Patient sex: M
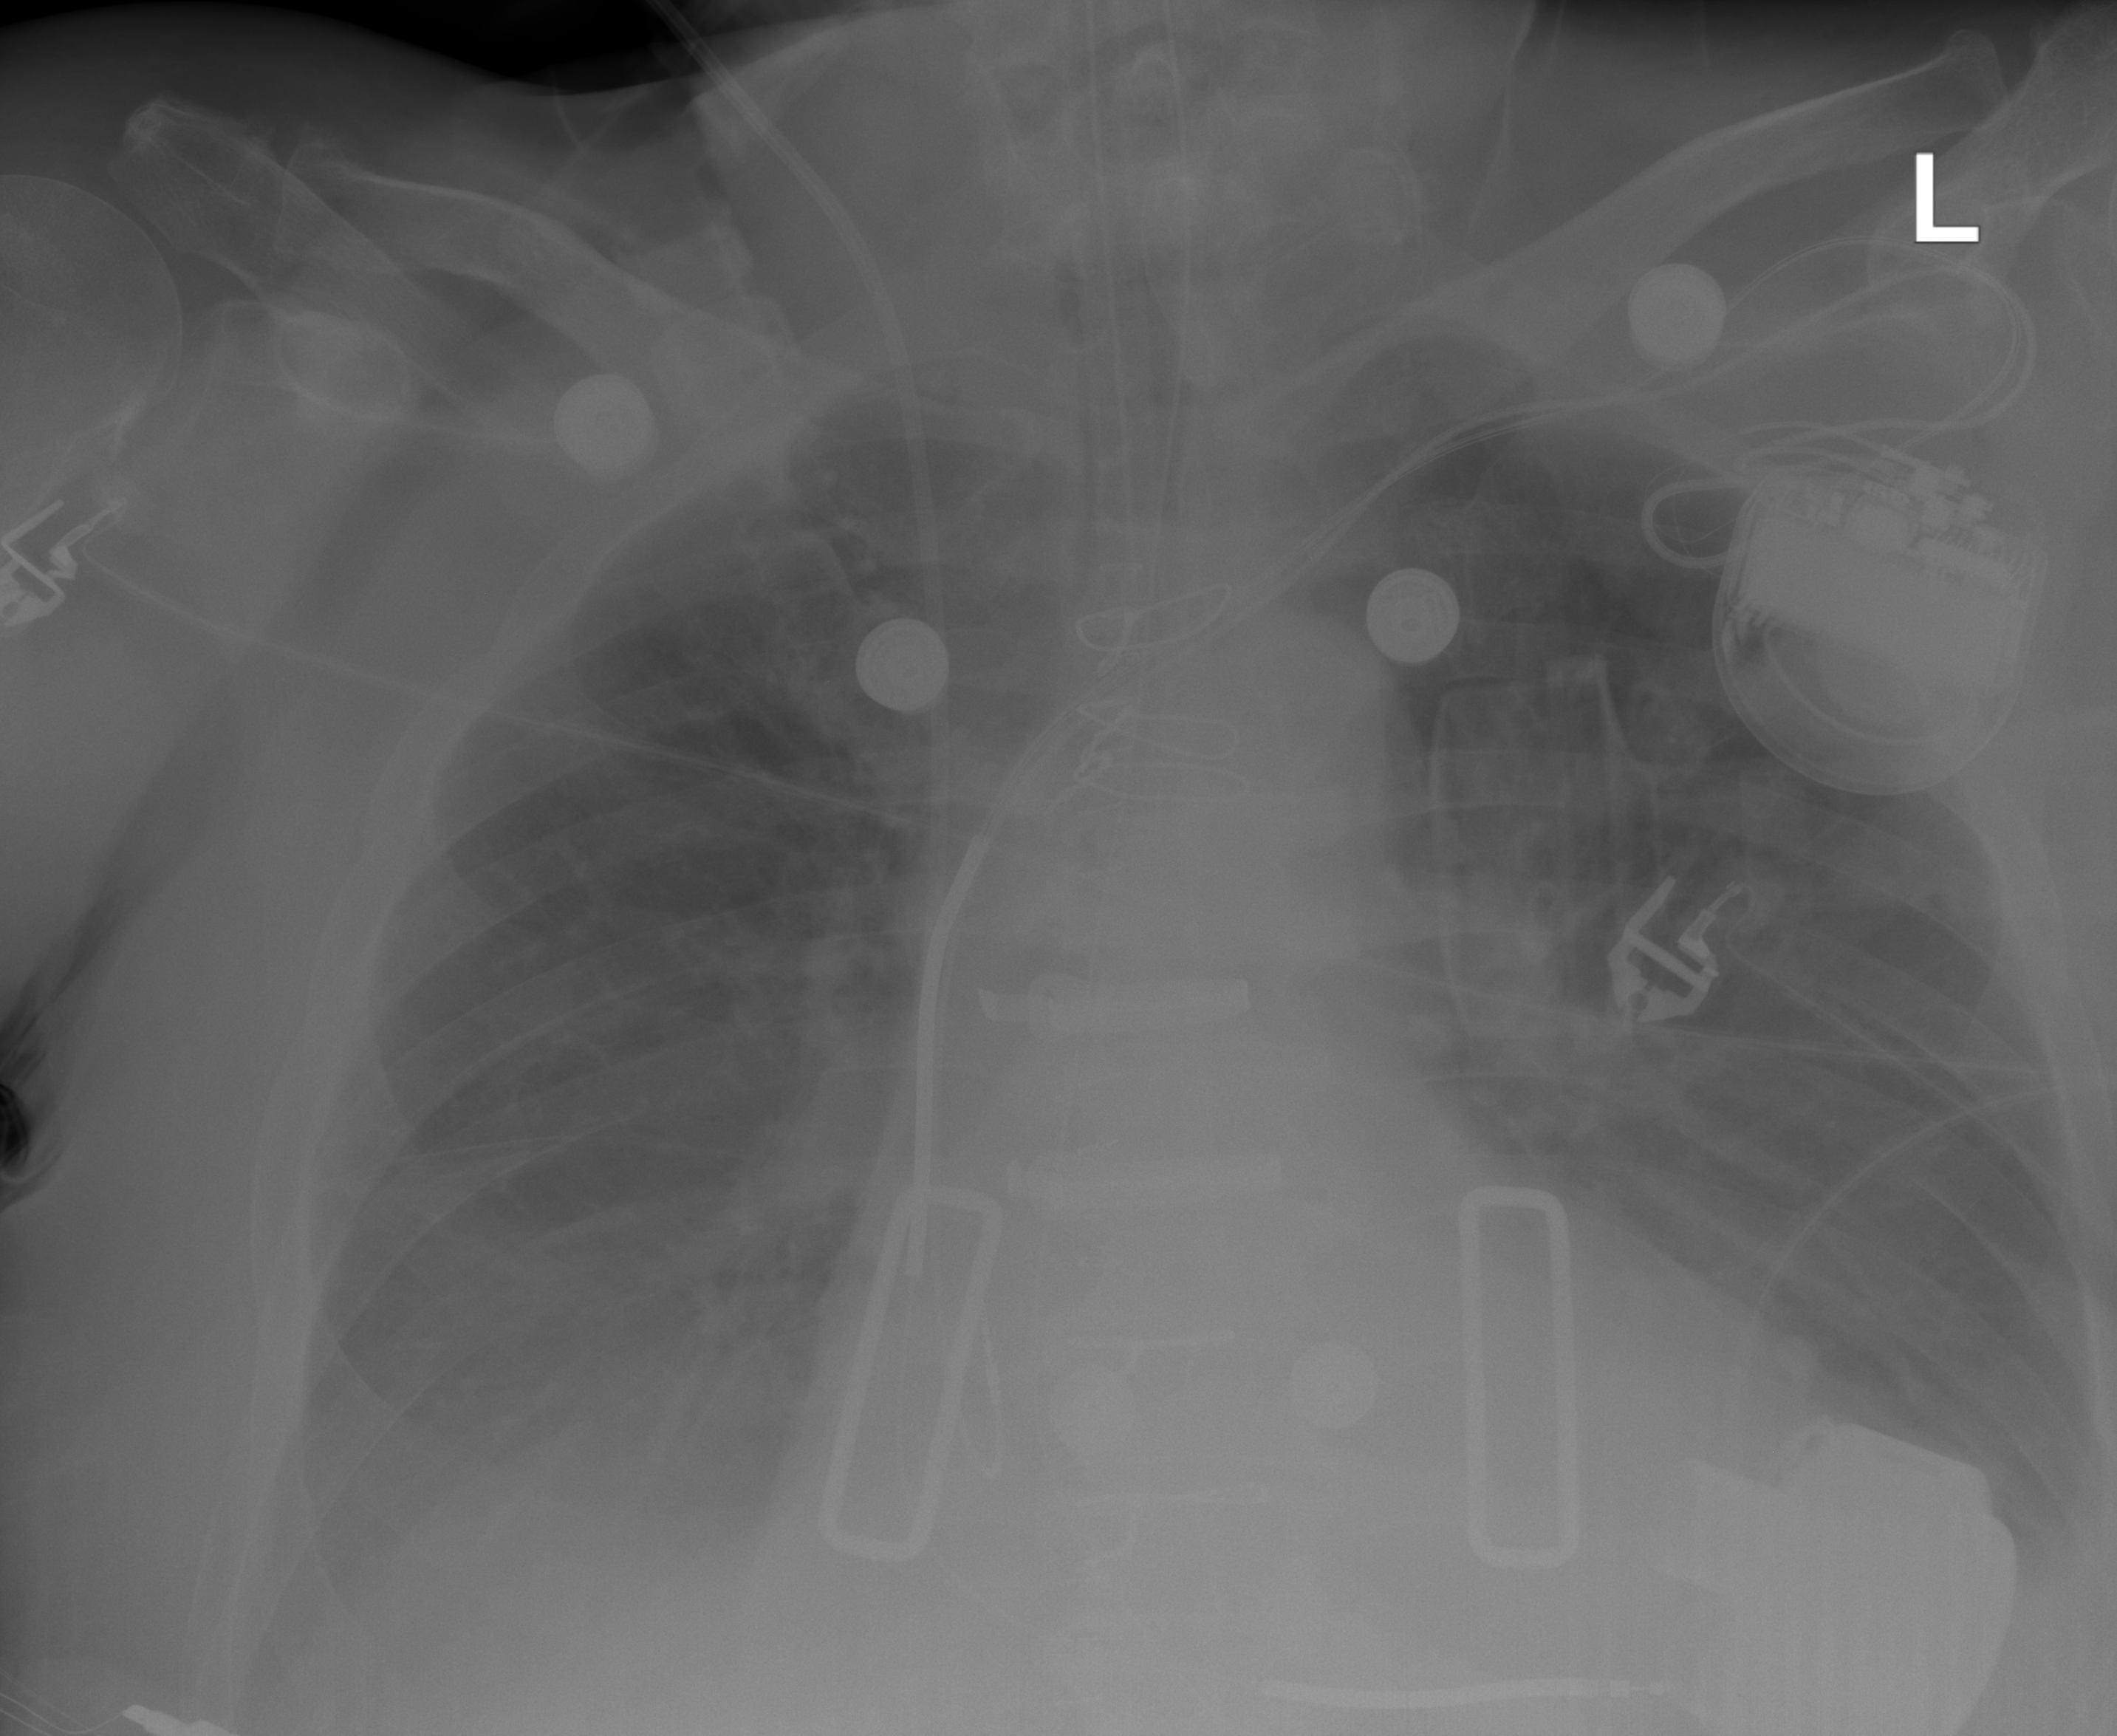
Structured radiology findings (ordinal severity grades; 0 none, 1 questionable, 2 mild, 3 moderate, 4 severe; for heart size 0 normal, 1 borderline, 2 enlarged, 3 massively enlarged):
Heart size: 2
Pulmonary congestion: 2
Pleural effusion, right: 2
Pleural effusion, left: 2
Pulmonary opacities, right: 0
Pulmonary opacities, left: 0
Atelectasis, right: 2
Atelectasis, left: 2